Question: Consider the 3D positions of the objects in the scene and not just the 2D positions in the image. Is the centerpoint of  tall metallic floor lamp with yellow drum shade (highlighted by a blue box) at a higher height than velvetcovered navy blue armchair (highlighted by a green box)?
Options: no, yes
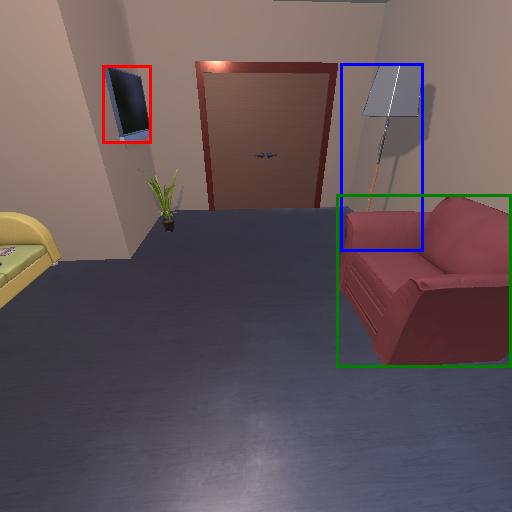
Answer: no